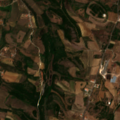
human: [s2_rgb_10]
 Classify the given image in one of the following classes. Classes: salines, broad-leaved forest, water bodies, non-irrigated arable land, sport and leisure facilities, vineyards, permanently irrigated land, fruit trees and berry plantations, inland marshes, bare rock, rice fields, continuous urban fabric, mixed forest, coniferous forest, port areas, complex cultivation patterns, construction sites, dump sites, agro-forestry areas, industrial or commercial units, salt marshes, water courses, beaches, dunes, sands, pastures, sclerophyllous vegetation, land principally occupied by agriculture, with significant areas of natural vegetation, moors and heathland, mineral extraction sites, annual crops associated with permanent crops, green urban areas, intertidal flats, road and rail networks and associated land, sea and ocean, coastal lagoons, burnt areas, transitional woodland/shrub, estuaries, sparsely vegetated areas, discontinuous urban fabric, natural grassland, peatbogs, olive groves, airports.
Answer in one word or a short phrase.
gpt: complex cultivation patterns, land principally occupied by agriculture, with significant areas of natural vegetation